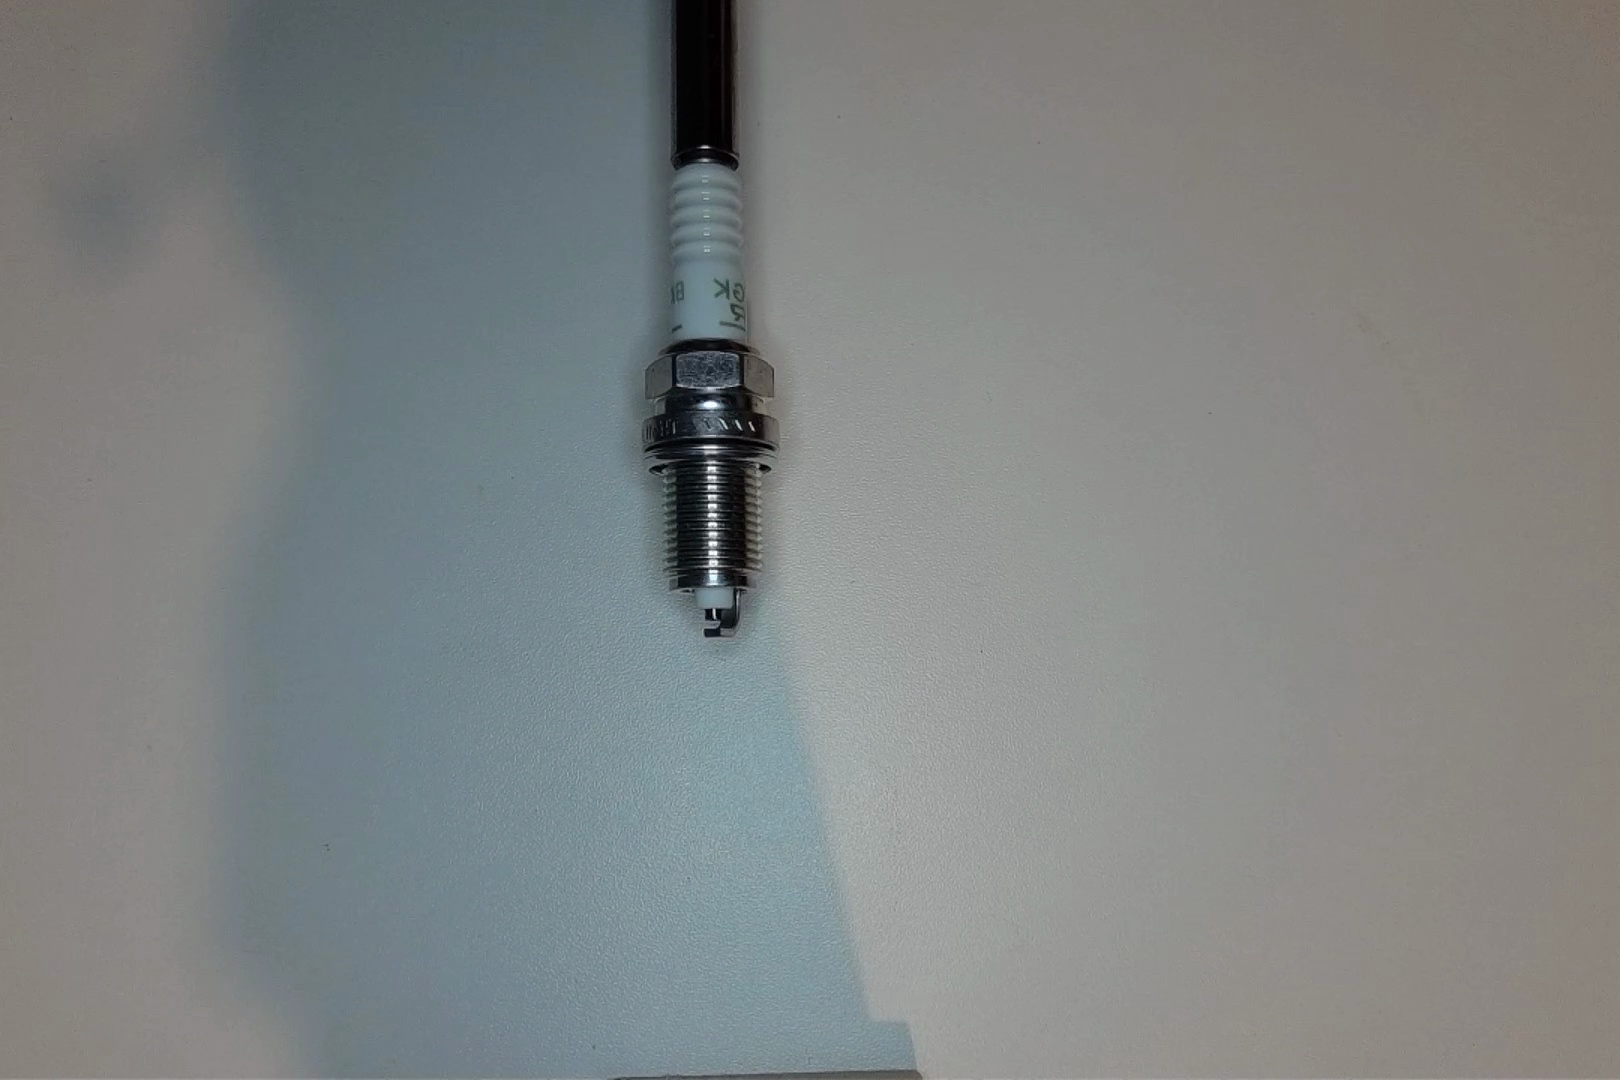
Label: normal